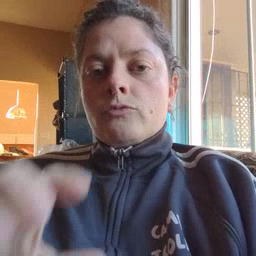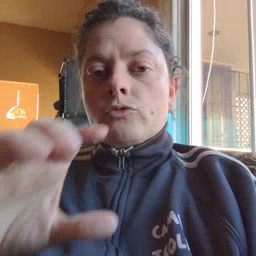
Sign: wait